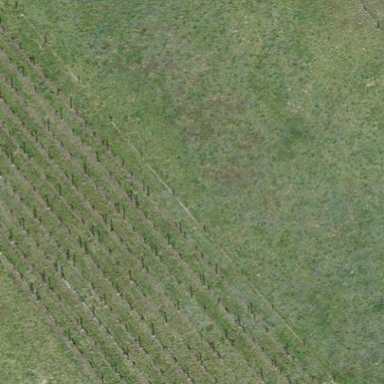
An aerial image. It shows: Beautiful vineyard in the countryside.